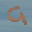
Label: 9